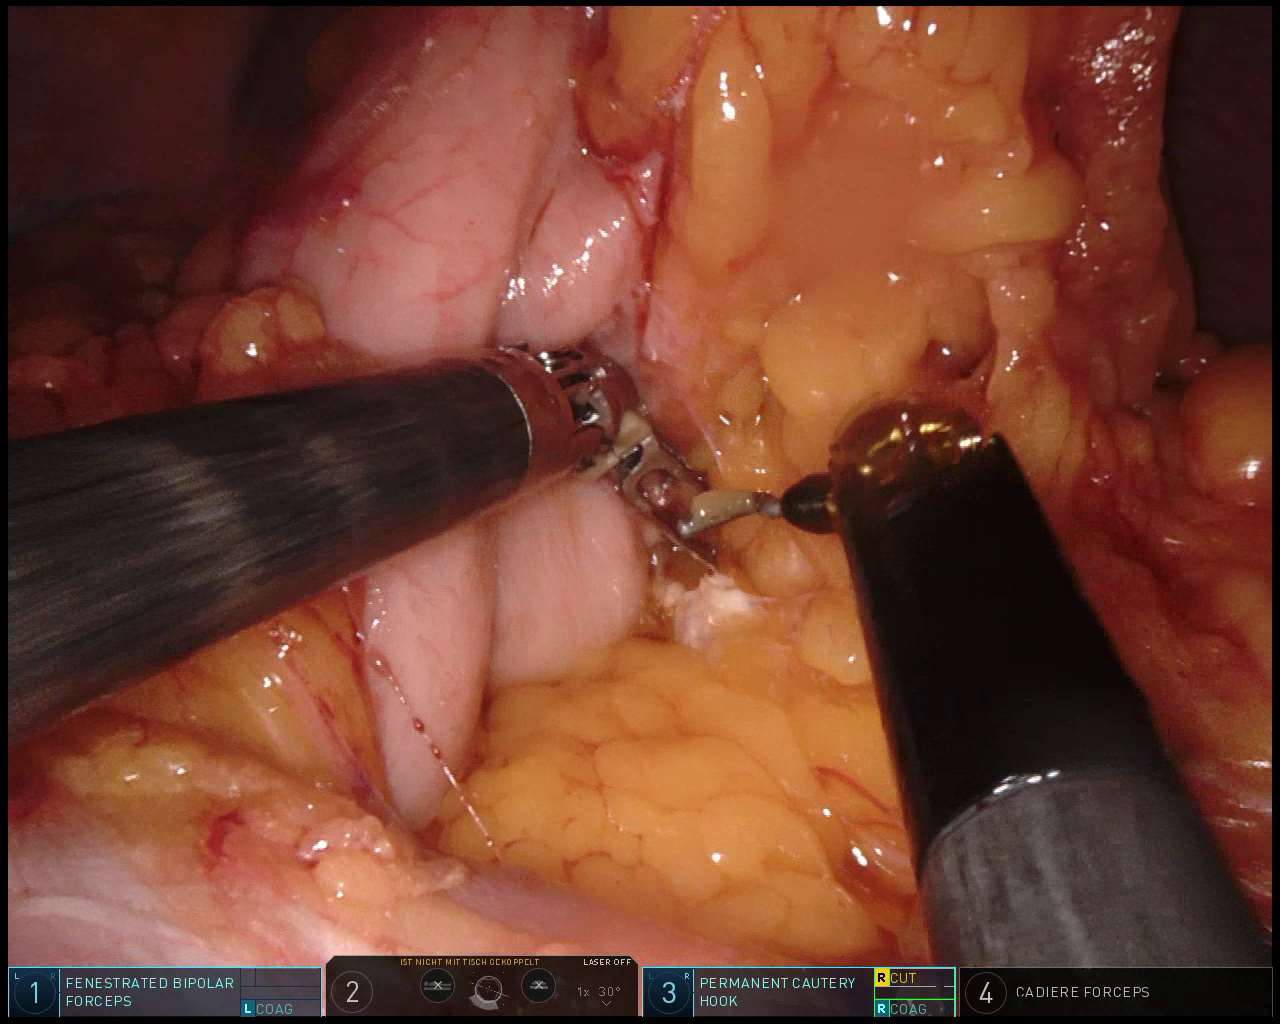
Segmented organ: stomach
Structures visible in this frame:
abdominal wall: yes
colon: yes
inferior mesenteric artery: no
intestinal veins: no
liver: no
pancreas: no
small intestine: no
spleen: no
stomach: yes
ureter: no
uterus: no
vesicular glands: no